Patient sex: M
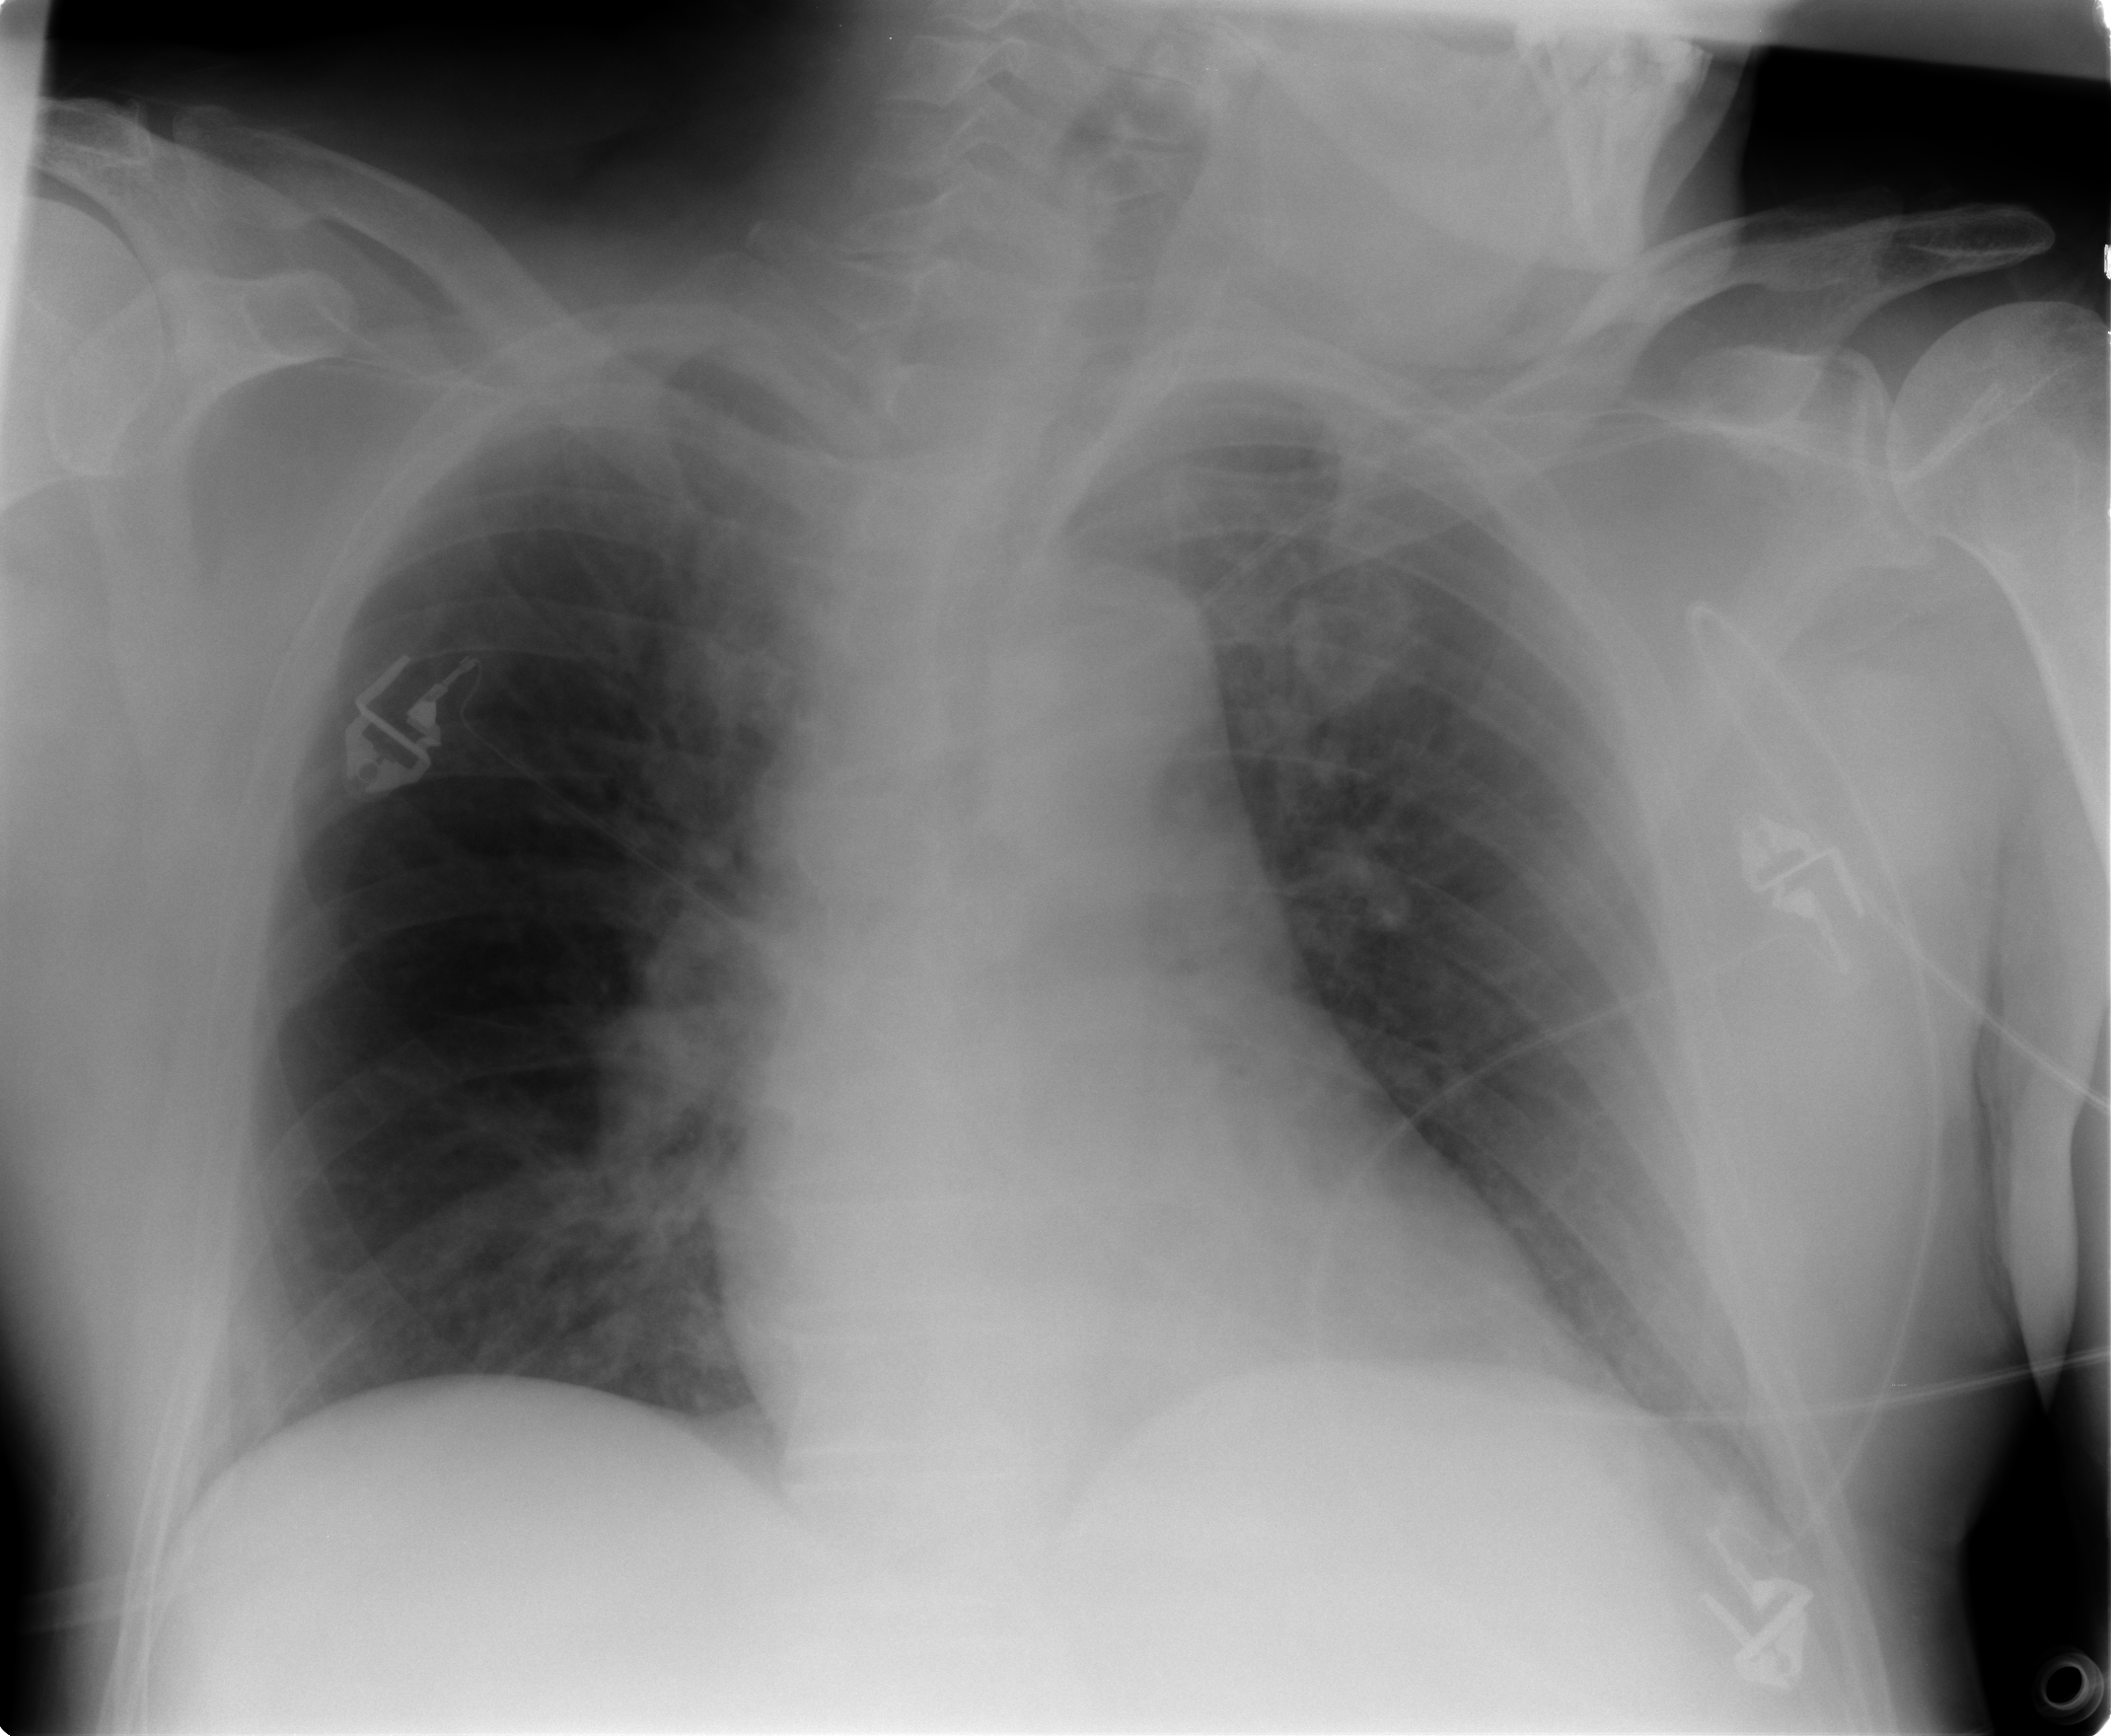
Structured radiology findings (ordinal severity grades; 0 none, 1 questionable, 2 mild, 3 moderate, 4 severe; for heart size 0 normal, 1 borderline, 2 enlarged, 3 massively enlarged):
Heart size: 0
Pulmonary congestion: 0
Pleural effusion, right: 0
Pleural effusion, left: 0
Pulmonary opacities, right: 1
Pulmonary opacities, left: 0
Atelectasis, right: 0
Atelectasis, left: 1